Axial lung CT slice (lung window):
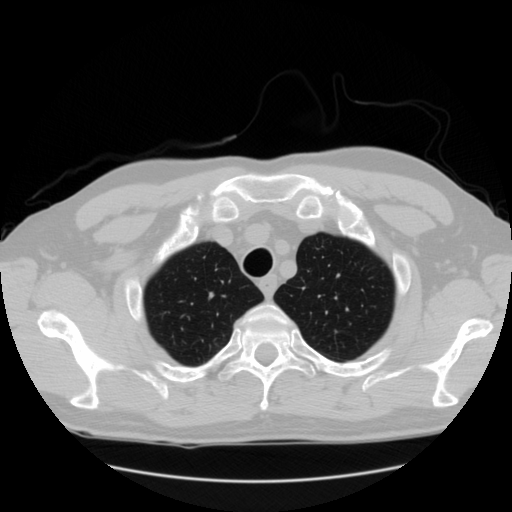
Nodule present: no